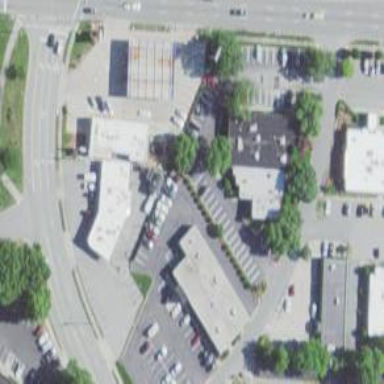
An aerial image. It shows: Convenience shop.